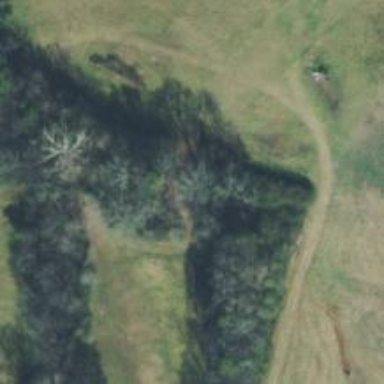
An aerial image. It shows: Disc golf basket.